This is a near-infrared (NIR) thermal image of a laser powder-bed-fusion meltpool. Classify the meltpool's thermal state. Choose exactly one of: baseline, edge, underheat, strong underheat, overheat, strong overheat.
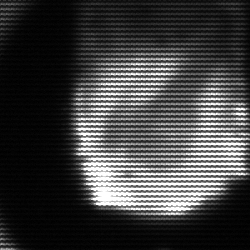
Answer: edge